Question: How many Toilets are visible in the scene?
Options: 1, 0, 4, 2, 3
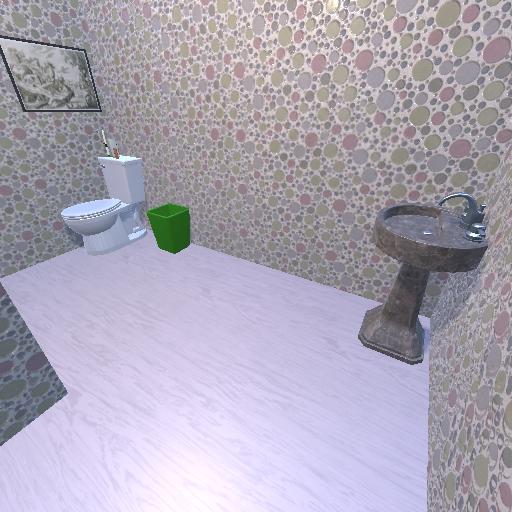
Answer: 1